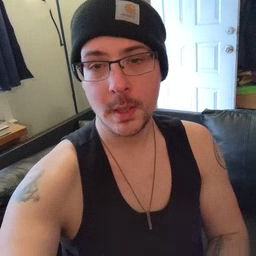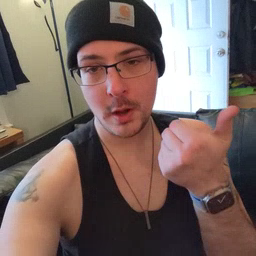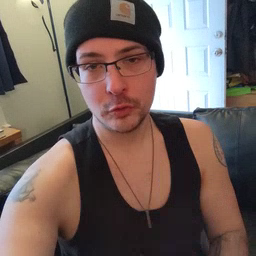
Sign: better